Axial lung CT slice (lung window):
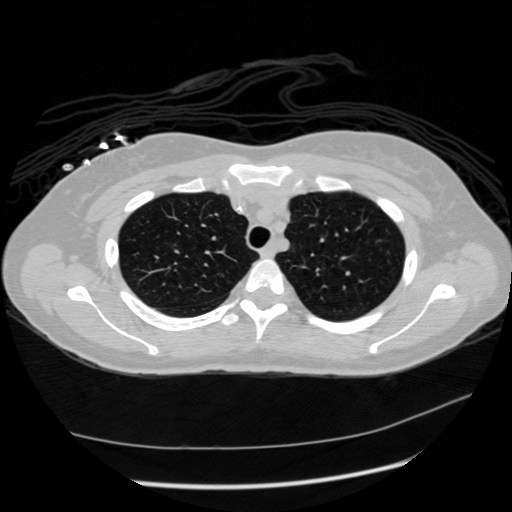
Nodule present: no